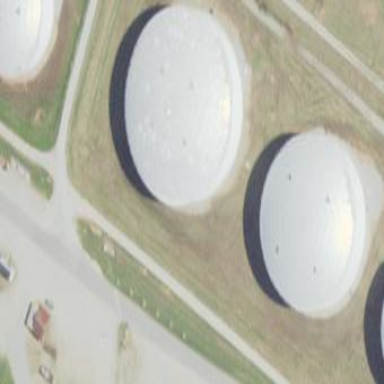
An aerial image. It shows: Storage tank created as man-made structure.